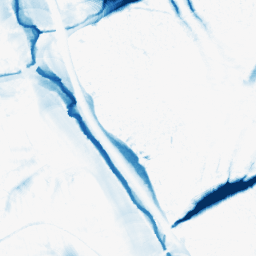
Category: morphological
Decomposition family: morphological_ellipse
Decomposition parameters: operation: closing
width: 30
height: 50
Upsampling method: cubic_catmull_rom
Upsampling parameters: scale: 8
Upsampling scale: 8